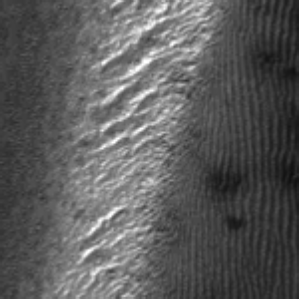
Label: frost